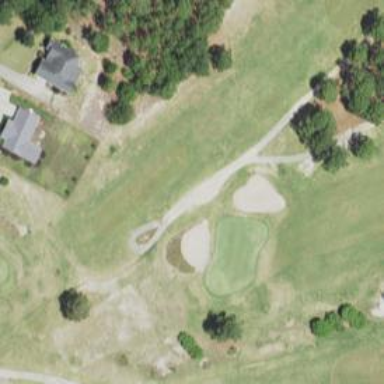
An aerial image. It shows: Pathway for golf carts.